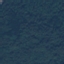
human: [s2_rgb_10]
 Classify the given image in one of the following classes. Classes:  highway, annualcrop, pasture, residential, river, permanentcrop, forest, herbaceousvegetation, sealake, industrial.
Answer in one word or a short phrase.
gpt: Forest